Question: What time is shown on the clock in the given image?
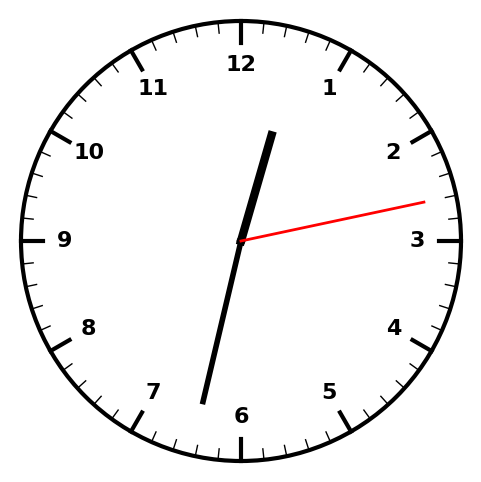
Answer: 12:32:13